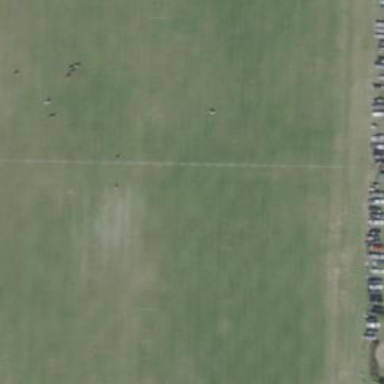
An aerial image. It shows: Grassy equestrian pitch for leisure activities.